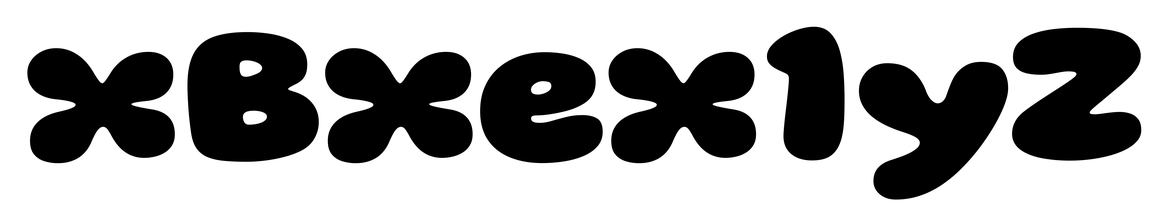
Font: Gluten_Black